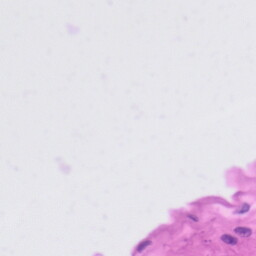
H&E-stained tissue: Tonsil